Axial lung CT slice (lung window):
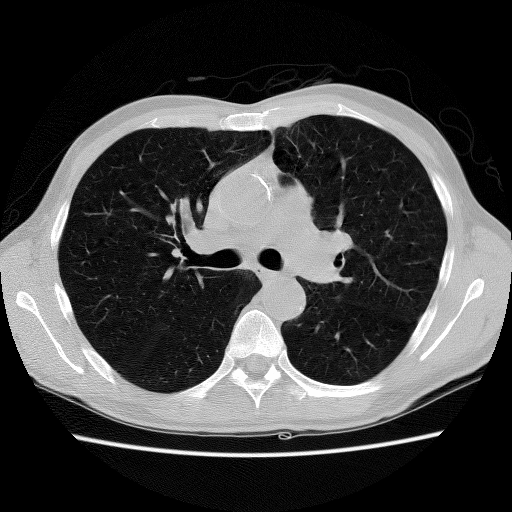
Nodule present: no